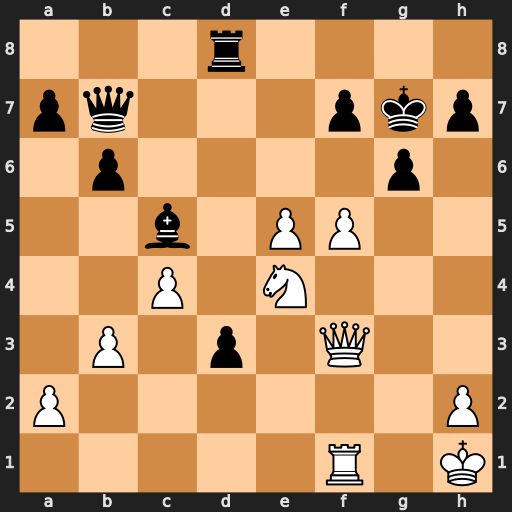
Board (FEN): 3r4/pq3pkp/1p4p1/2b1PP2/2P1N3/1P1p1Q2/P6P/5R1K
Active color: w
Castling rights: -
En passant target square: -
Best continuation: fxg6 hxg6 Qf6+ Kg8 Qxd8+